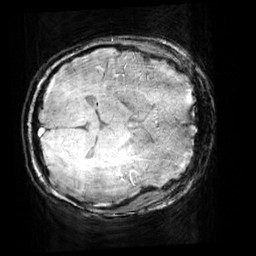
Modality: SWI
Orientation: axial
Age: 13
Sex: female
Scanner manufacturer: siemens
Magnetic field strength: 3 T
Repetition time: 0.027 s
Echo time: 0.02 s